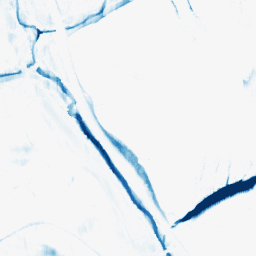
Category: morphological
Decomposition family: morphological_rect
Decomposition parameters: operation: closing
width: 5
height: 20
Upsampling method: lanczos
Upsampling parameters: scale: 8
Upsampling scale: 8